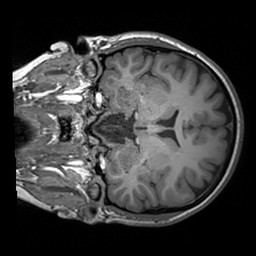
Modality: T1w
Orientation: coronal
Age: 19
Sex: female
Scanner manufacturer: siemens
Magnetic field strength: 3 T
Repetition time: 1.6 s
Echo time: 0.00236 s